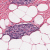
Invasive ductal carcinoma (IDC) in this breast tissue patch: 0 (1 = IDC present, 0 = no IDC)